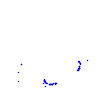
Particle: proton